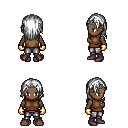
a pixel art fantasy rpg character, female body template, human, dark skin, brown sleeveless shirt, metal pants, white long hairstyle, iron tiara, gold gloves, maroon shoes, four views (front, back, left, right), 2x2 character sprite sheet, small pixel art, hard edges, no anti-aliasing